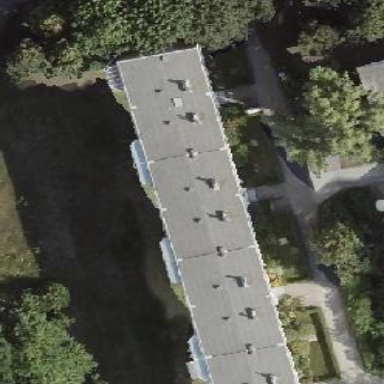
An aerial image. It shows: Flat-roofed apartment building.